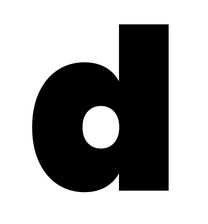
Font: Poppins-Black